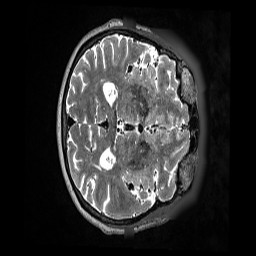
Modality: T2w
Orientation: axial
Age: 81
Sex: male